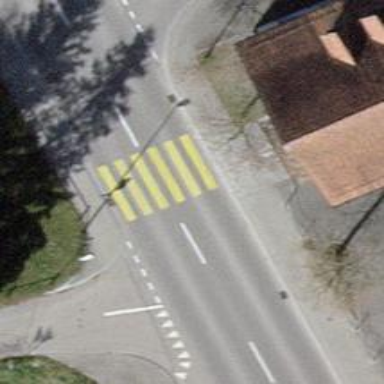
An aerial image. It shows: Uncontrolled road crossing.